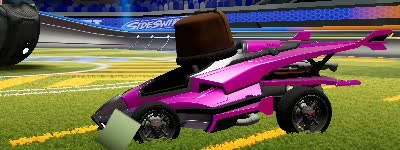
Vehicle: aftershock